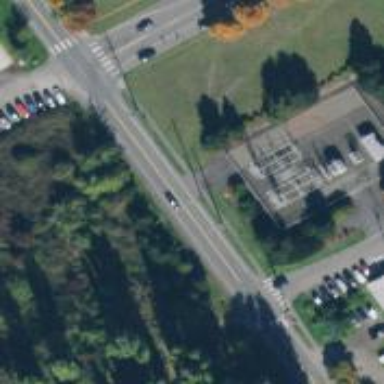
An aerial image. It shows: There is distribution substation enclosed by fence.